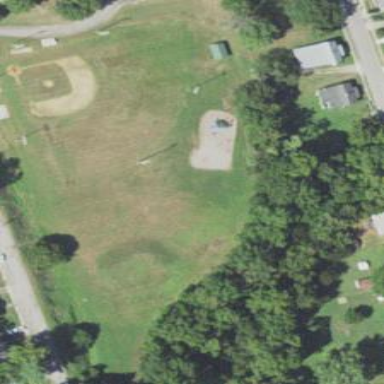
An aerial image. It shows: Baseball pitch for leisure land activities.